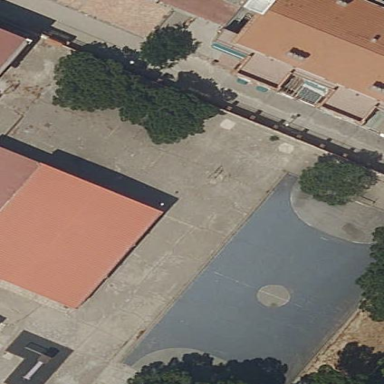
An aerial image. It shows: Basketball court in the leisure land pitch.